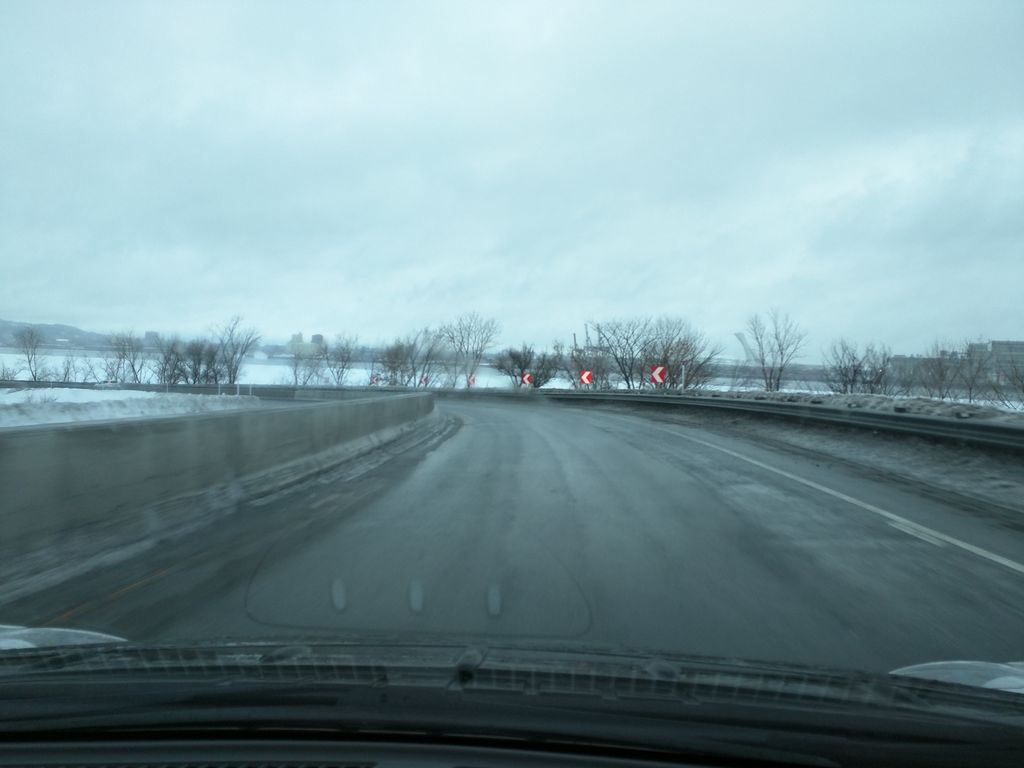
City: montreal